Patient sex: F
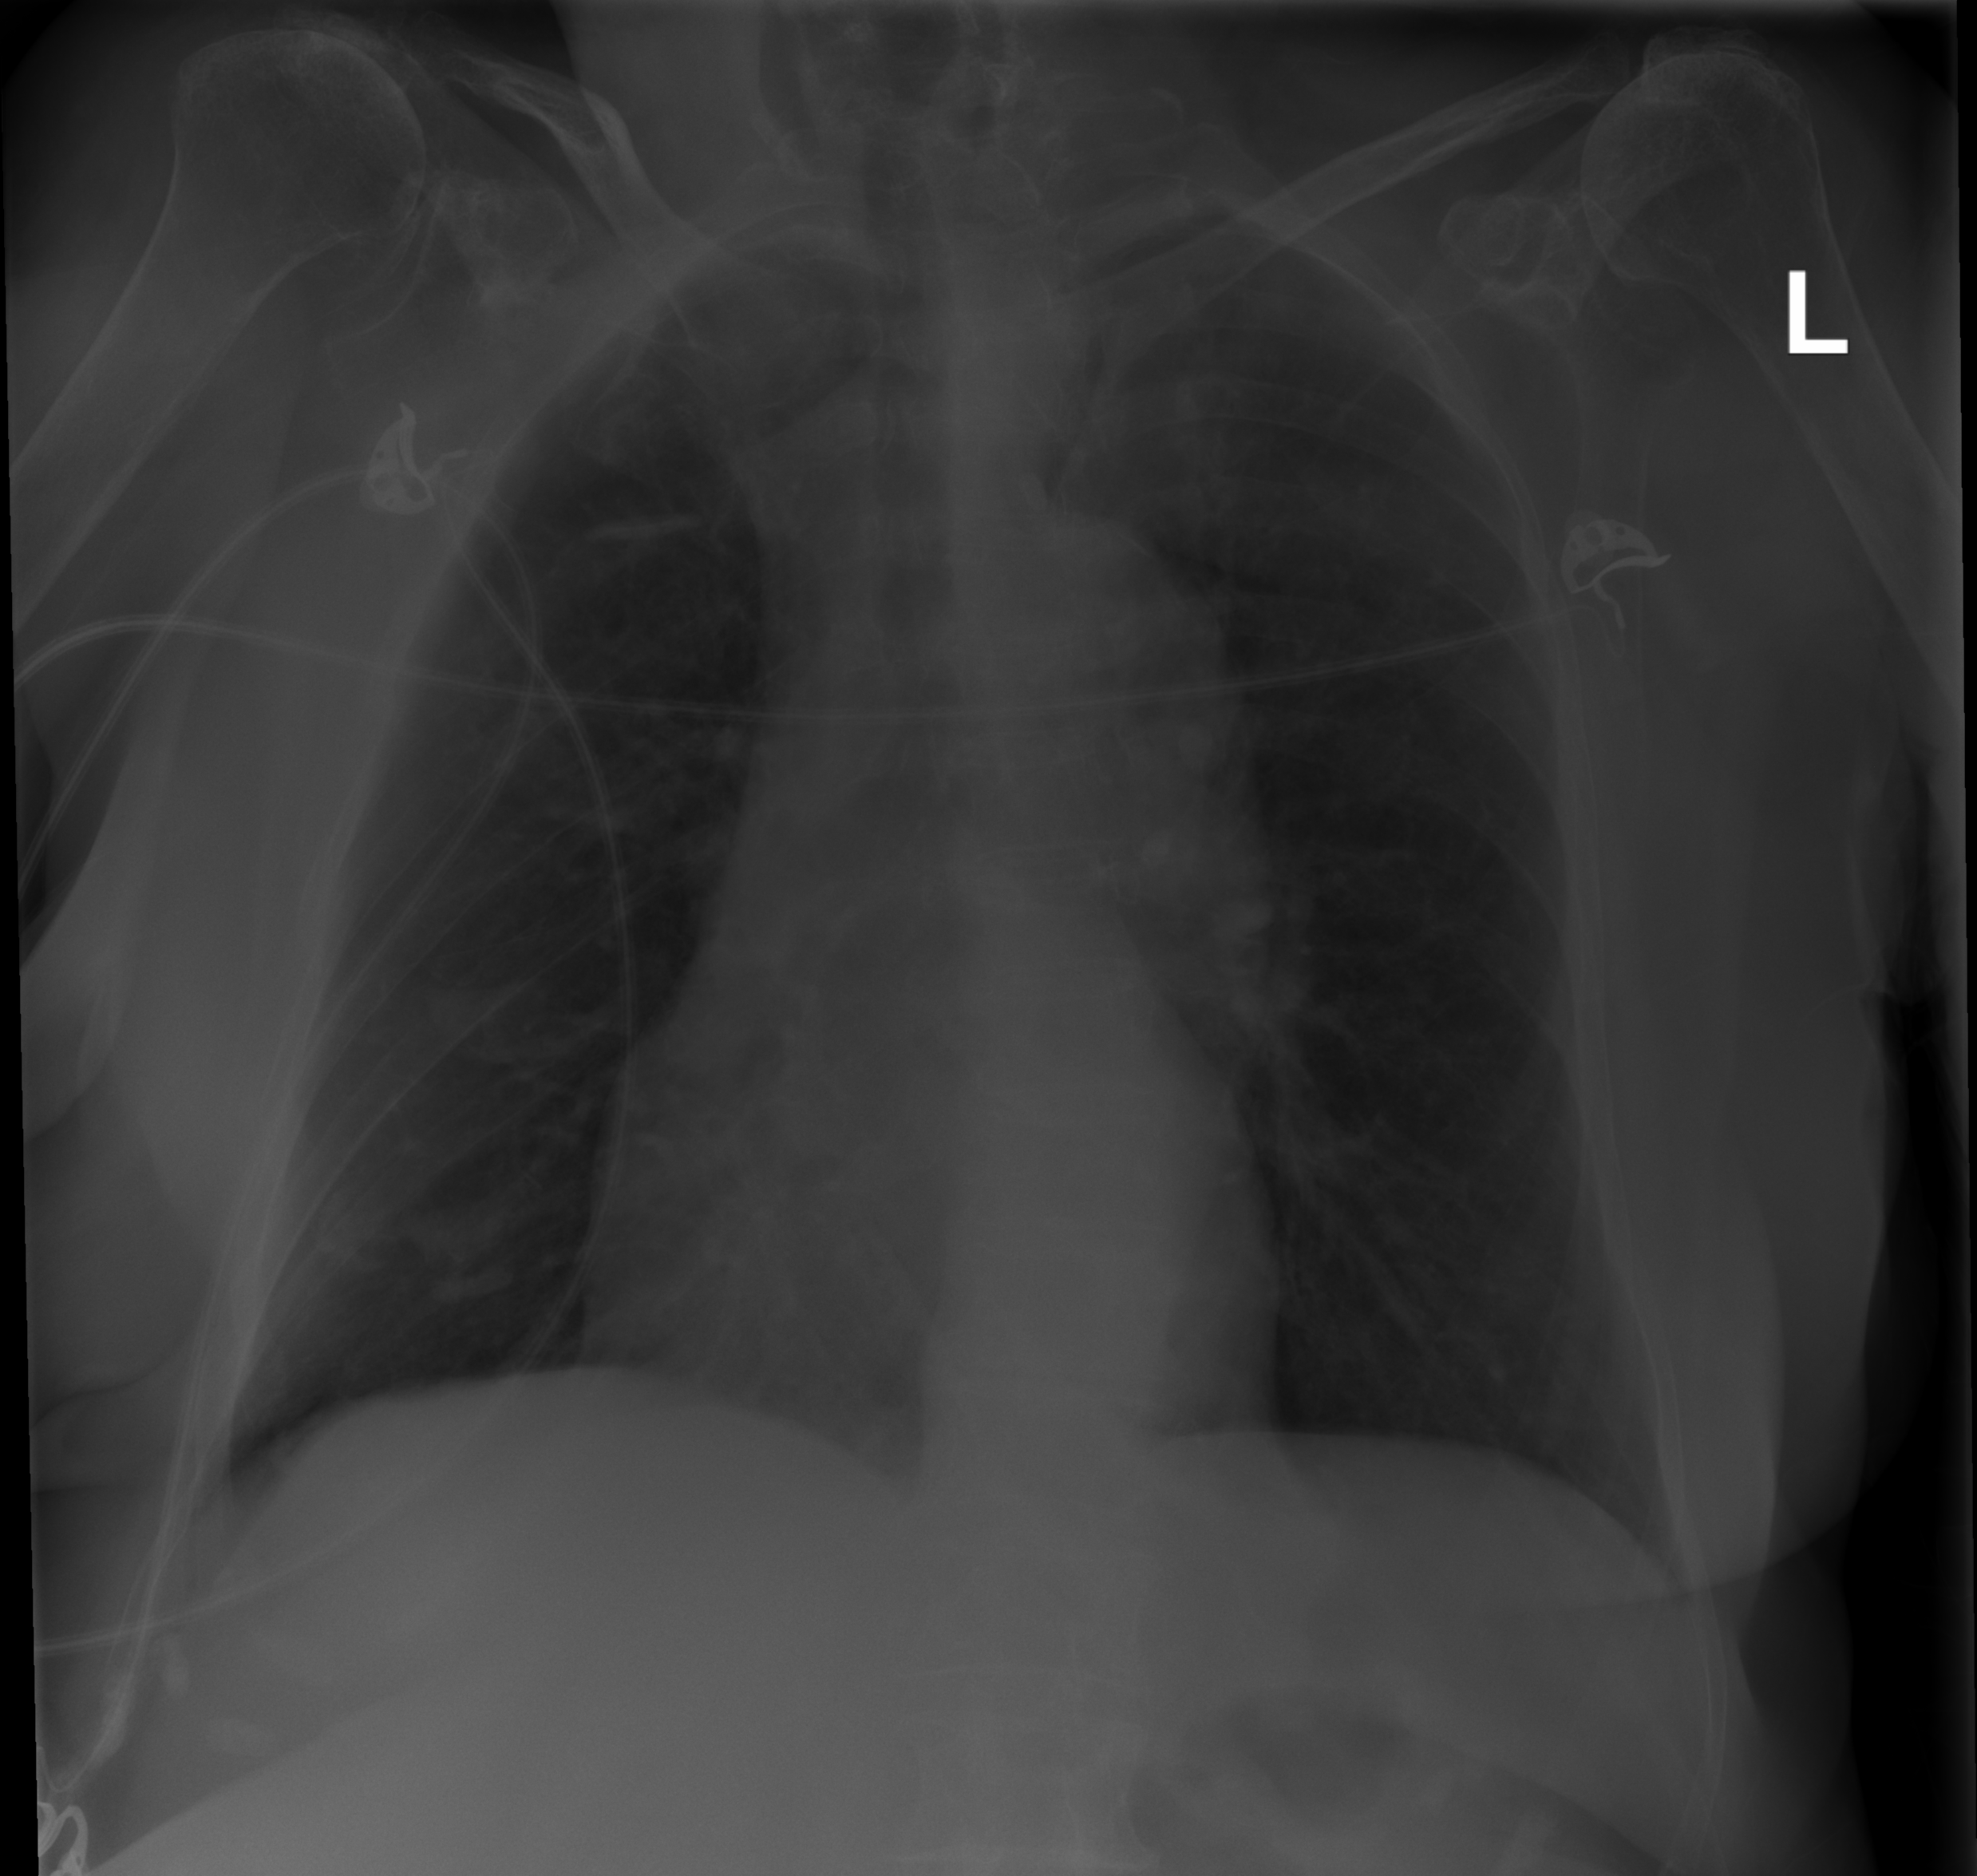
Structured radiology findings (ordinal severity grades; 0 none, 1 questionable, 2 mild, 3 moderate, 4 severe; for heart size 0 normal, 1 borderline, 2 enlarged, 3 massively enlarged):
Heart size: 0
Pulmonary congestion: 0
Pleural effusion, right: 0
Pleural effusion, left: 0
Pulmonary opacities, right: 0
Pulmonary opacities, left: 0
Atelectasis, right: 2
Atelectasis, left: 0